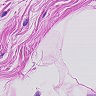
Metastatic tissue present: no